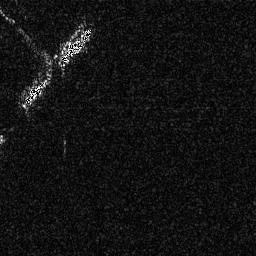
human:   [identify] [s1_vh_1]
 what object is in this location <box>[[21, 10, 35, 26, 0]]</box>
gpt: <ref>1 medium ship at the top left</ref>

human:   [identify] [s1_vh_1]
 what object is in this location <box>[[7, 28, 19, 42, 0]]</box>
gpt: <ref>1 medium ship at the left</ref>